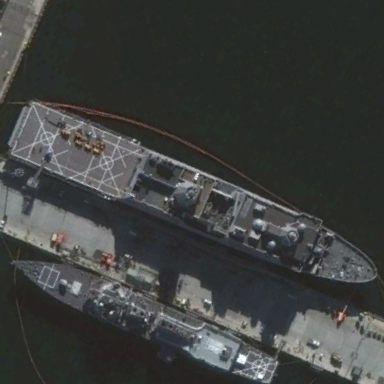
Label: combat